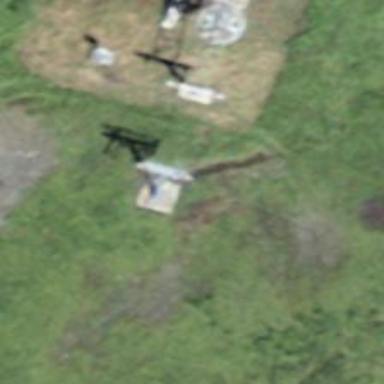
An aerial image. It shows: Pylon used for aerialway.